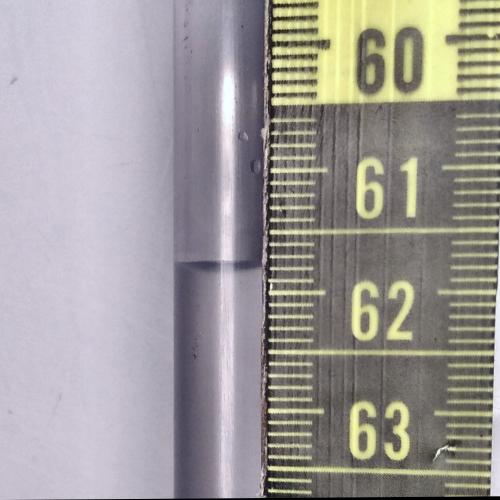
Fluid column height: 61.8 cm